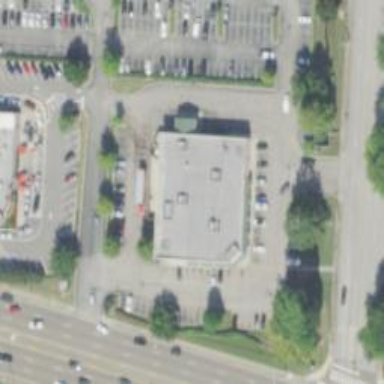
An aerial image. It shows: Pharmacy providing healthcare services.